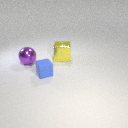
large purple metal sphere behind small blue rubber cube